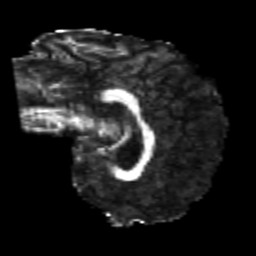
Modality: FA
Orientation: sagittal
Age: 23
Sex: male
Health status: healthy
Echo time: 0.074 s